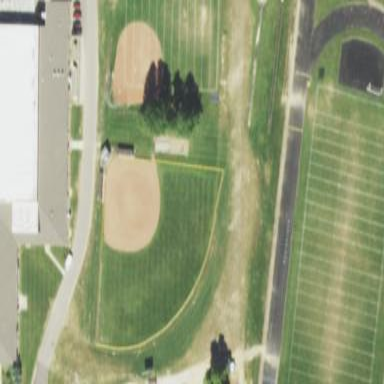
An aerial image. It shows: Baseball pitch for leisure and sports activities.